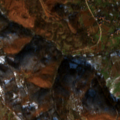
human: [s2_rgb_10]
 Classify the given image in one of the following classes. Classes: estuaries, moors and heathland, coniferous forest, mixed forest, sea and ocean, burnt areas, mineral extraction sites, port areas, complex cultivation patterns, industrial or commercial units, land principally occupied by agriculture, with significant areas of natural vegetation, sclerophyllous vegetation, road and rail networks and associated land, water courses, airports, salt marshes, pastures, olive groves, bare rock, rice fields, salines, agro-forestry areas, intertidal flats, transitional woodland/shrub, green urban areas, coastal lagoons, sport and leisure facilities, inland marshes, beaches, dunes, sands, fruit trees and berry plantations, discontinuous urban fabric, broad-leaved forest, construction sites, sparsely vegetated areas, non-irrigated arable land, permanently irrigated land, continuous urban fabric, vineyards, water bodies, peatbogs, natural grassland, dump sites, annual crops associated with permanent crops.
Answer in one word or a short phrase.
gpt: complex cultivation patterns, land principally occupied by agriculture, with significant areas of natural vegetation, broad-leaved forest